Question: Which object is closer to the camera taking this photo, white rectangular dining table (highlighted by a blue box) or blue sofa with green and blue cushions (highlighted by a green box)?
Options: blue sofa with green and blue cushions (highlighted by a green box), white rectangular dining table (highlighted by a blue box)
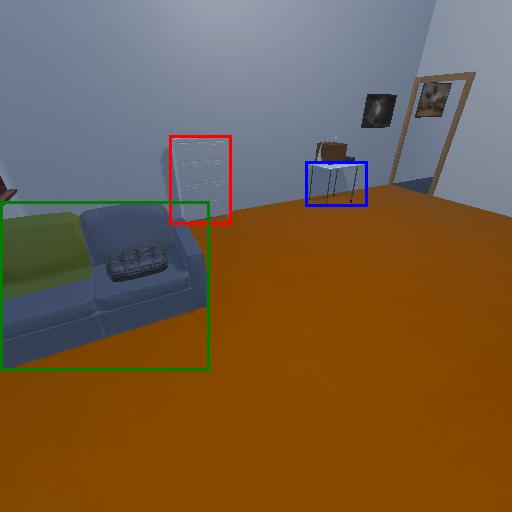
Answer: blue sofa with green and blue cushions (highlighted by a green box)